RGB frame:
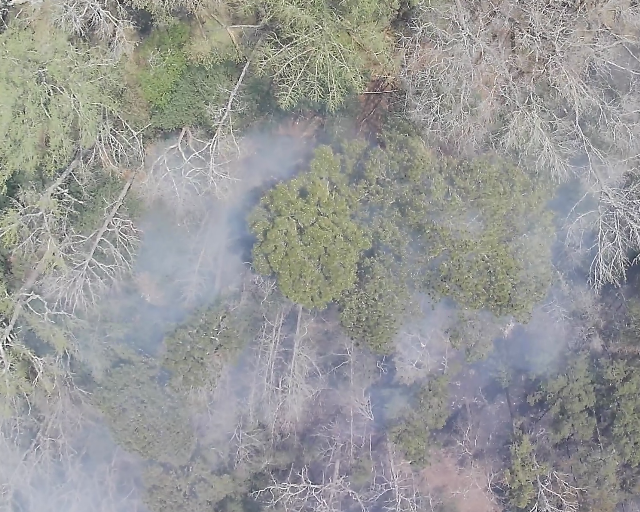
Thermal frame:
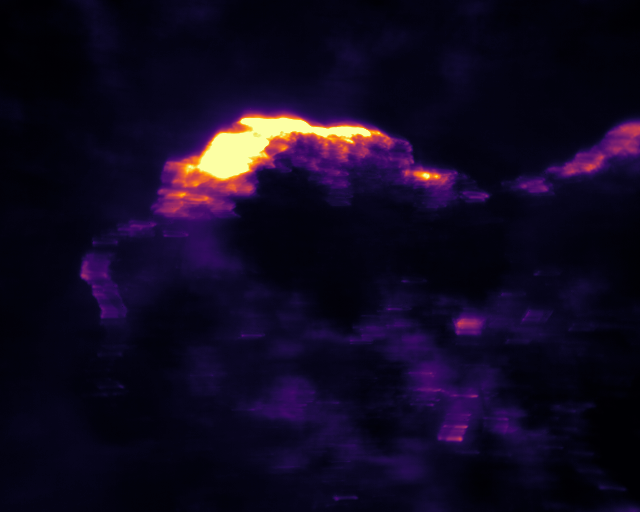
Captured: 2026-02-26 03:43:47
Pixels at or above 80 °C: 9033 (fraction of frame: 0.02757)